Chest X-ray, PA view. Patient: 42 years old, sex M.
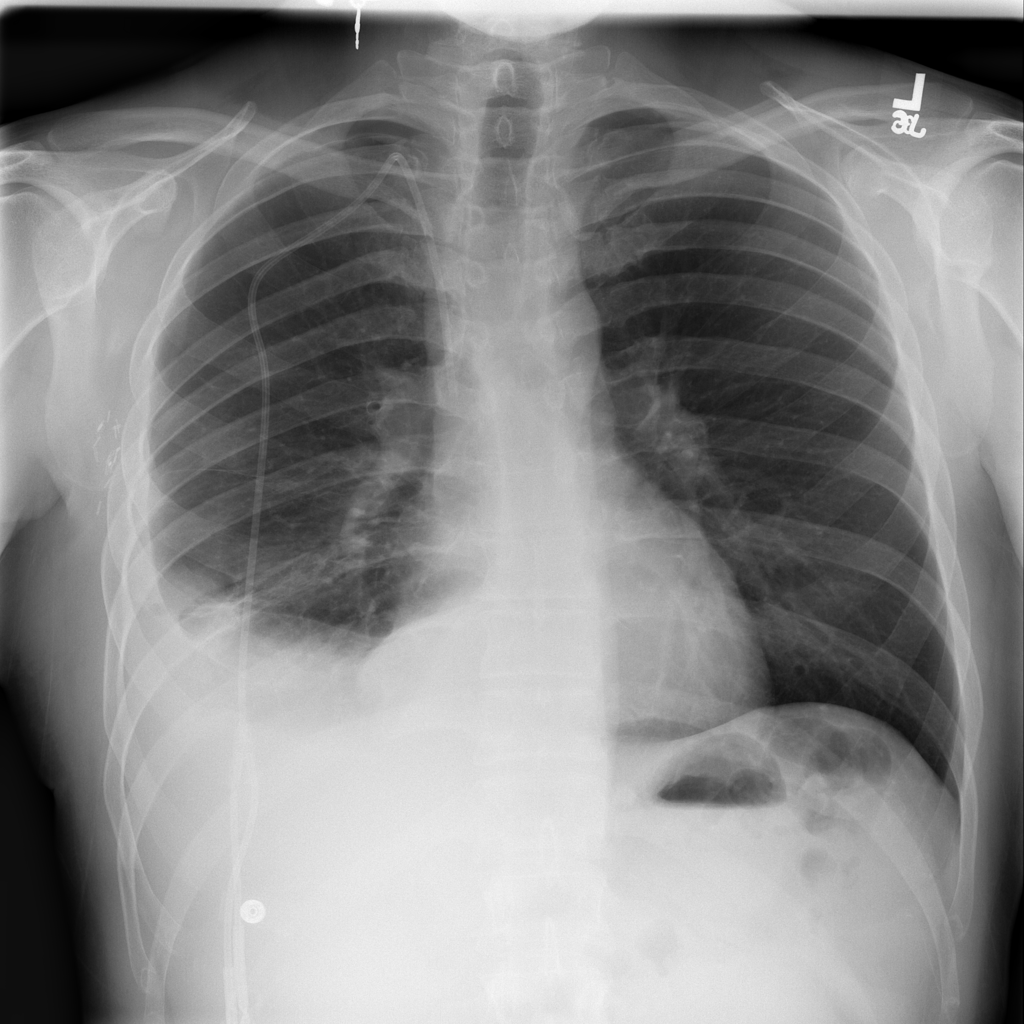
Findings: Effusion, Pneumothorax